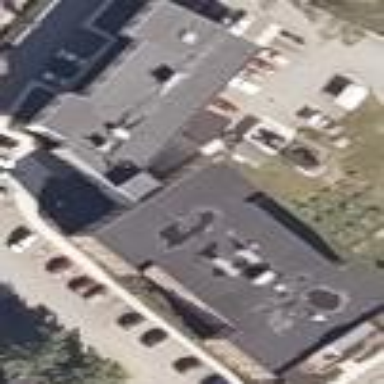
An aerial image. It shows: The building is school but it is used as apartments.